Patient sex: M
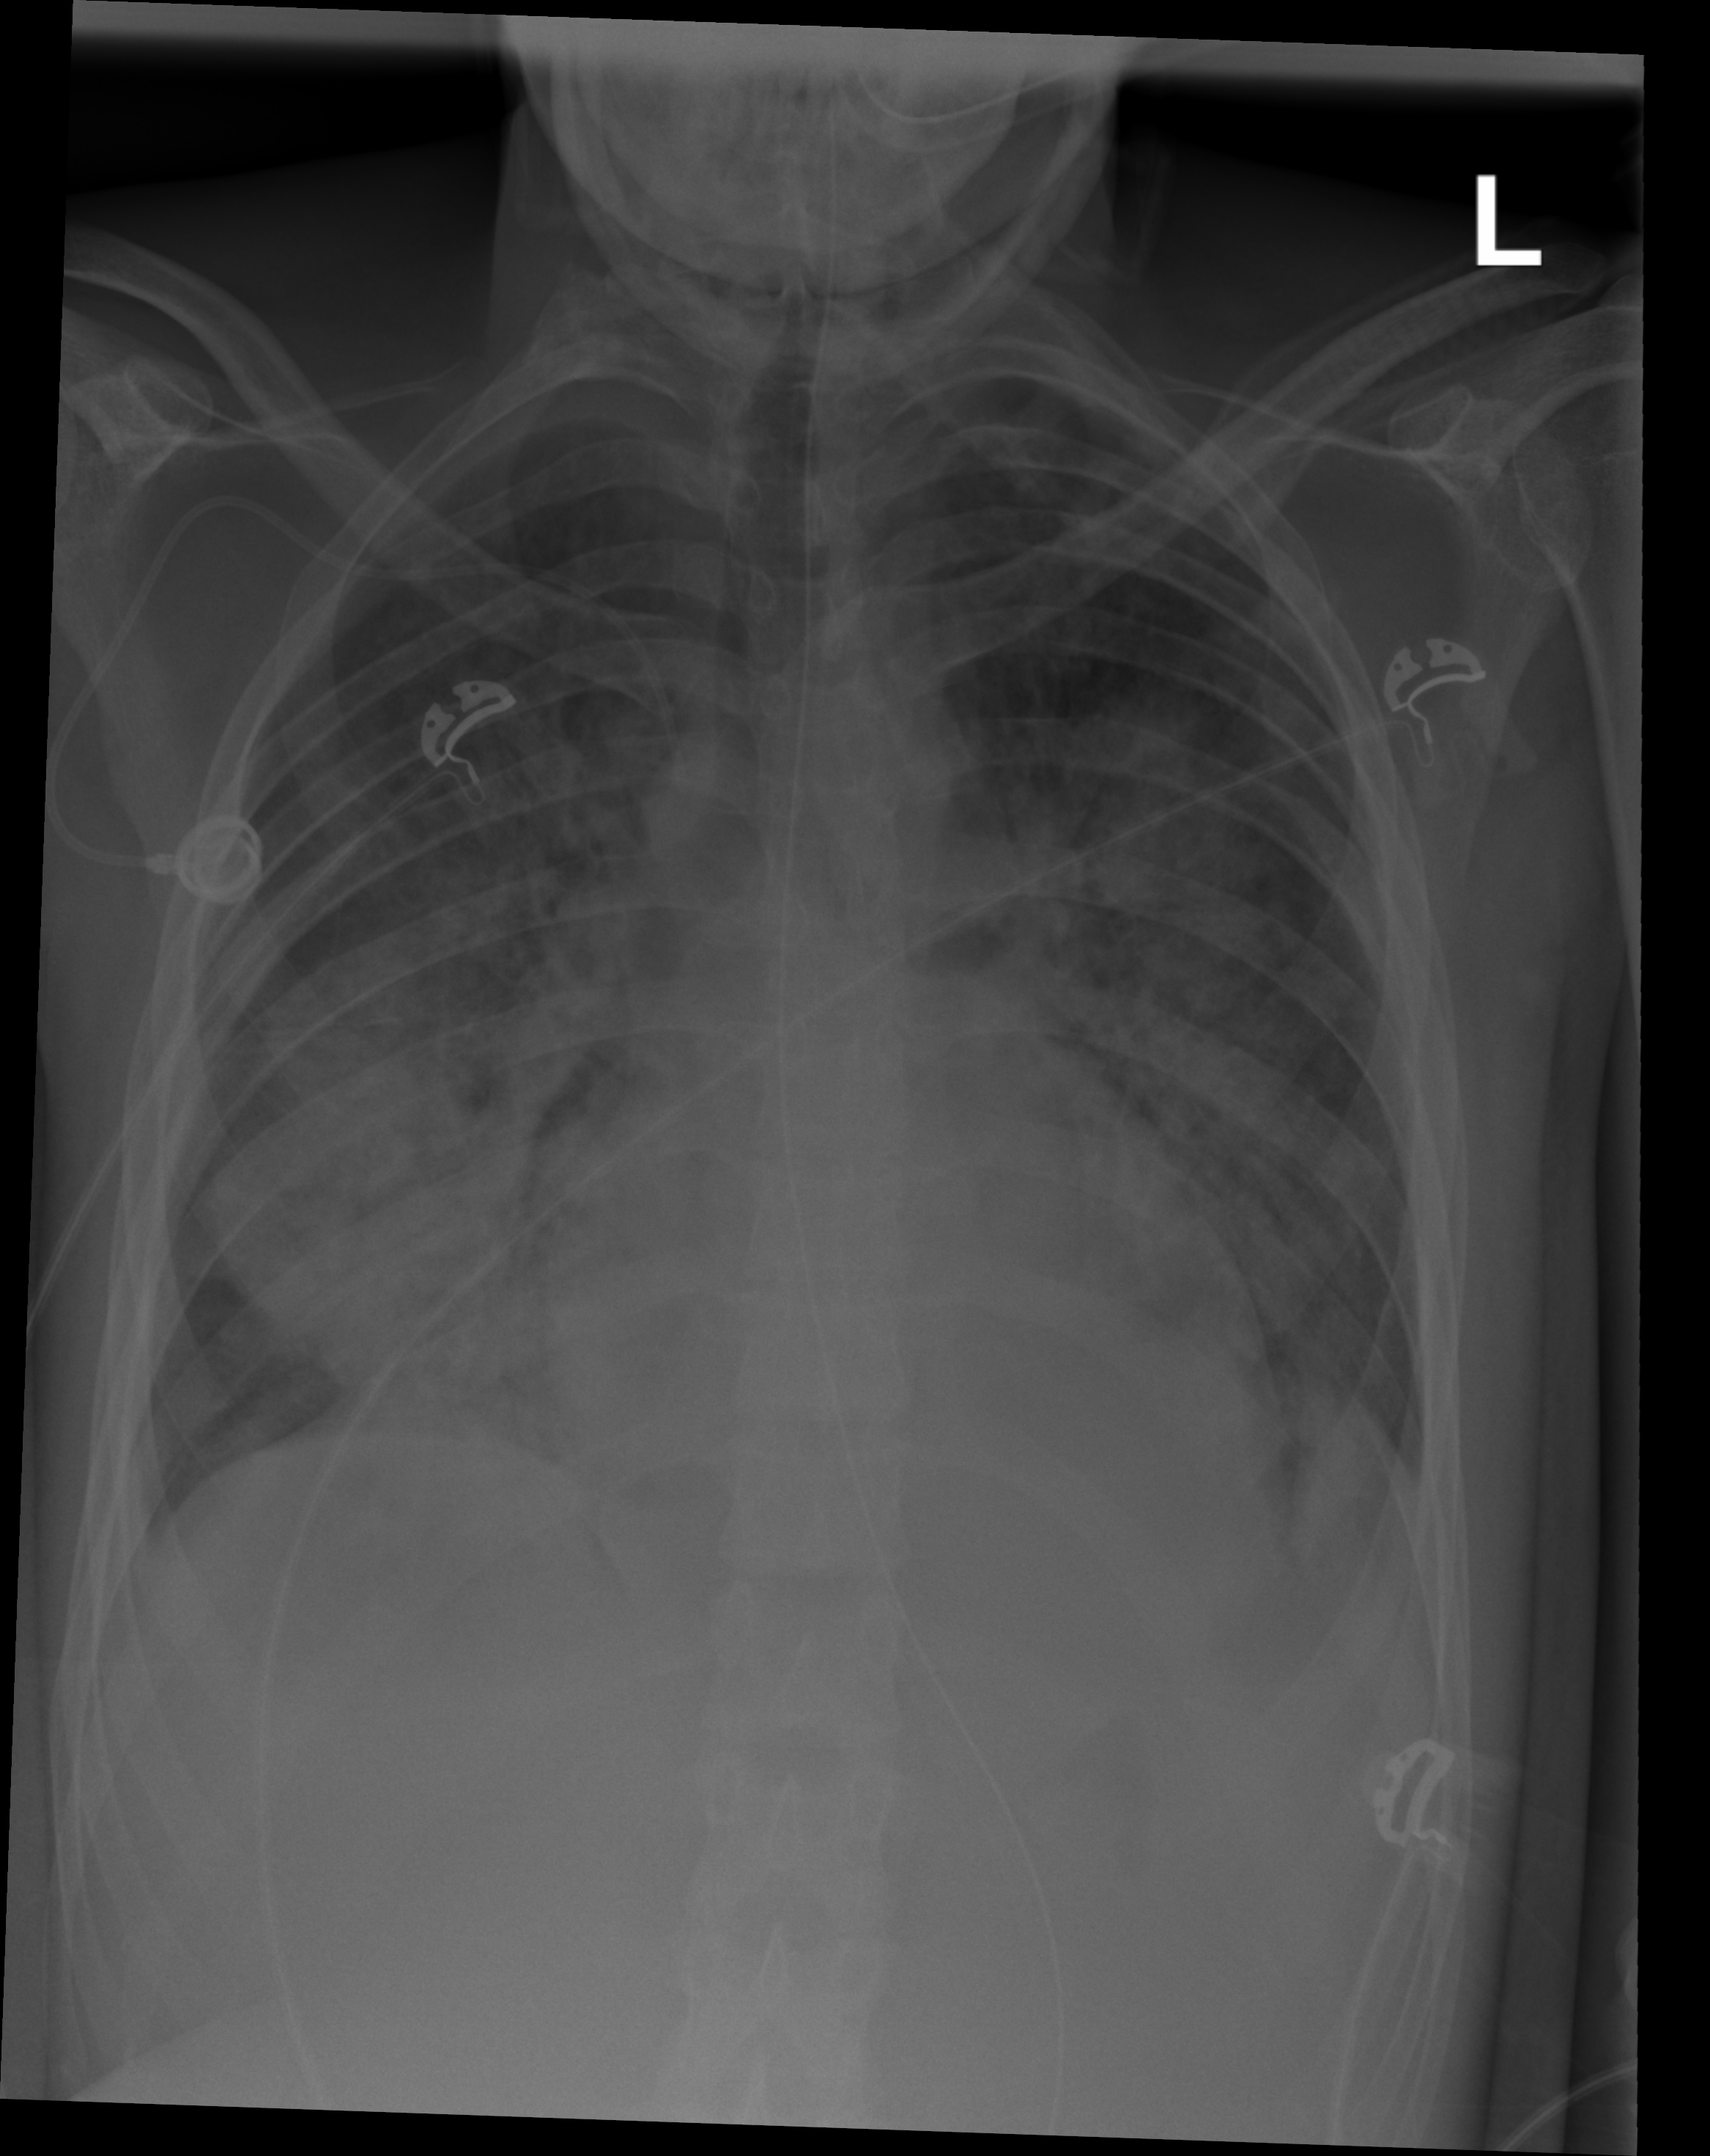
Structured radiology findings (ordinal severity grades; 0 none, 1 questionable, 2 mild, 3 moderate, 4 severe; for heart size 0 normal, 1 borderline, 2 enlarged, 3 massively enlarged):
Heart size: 2
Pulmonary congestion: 2
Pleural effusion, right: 2
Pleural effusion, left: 2
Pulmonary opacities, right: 3
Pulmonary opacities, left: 3
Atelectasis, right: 2
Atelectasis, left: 2